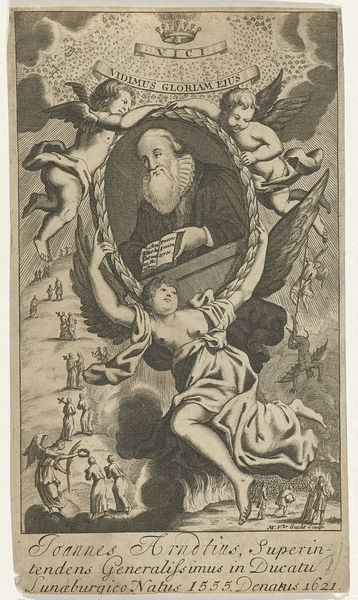
Titel: Portret van Johann Arndt
Künstler: Michiel van der Gucht
Standort: Amsterdam
Institution: Rijksmuseum
Schlagwörter: flügel, gott, himmel, mann, wolken, himmerl, menschen, brust, busen, frau, licht, zeichnung, weg, wolke, bart, richter, bibel, bildnis, porträt, kirche, stoff, krone, oval, engel, schrift, hang, lciht, palmwedel, alter, buch, medaillon, kreuz, religion, himmeö, druck, radierung, dämon, kranz, palmzweig, hölle, teufel, religiös, gelehrter, putten, putti, siegeskranz, latein, intendant, 1621, 1555, ng, johannes arndt, glelehrter, johanes arndt, eda